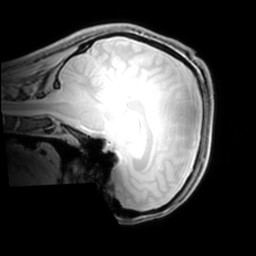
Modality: PDw
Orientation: sagittal
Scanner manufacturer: philips
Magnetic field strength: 7 T
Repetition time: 0.008 s
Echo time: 0.001974 s